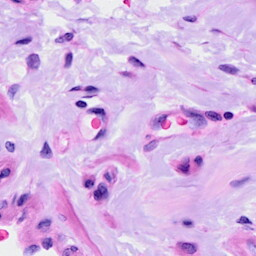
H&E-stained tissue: Ovarian